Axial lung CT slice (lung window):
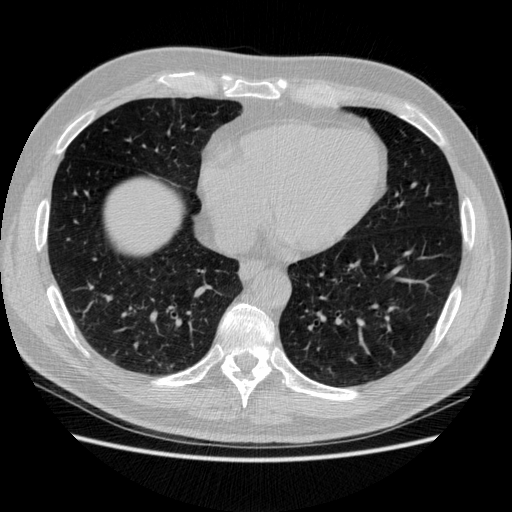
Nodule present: no